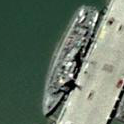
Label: destroyer